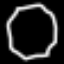
Label: octagon